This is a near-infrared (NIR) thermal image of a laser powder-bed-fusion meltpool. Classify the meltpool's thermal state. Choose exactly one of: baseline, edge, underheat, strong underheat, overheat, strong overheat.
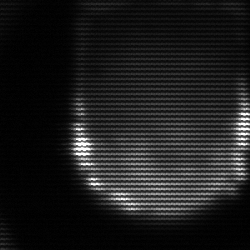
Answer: edge